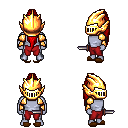
a pixel art fantasy rpg character, male body template, dark elf, purple skin, gold arm armor, red pants, red extra-long topknot hairstyle, gold helm, brown slippers, dagger, four views (front, back, left, right), 2x2 character sprite sheet, small pixel art, hard edges, no anti-aliasing